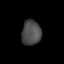
Tissue: prostate
Cell type: T cells
Senescence score: 0.1756
Nuclear area (px): 482
Mean DAPI intensity: 73.832